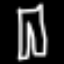
Label: pants